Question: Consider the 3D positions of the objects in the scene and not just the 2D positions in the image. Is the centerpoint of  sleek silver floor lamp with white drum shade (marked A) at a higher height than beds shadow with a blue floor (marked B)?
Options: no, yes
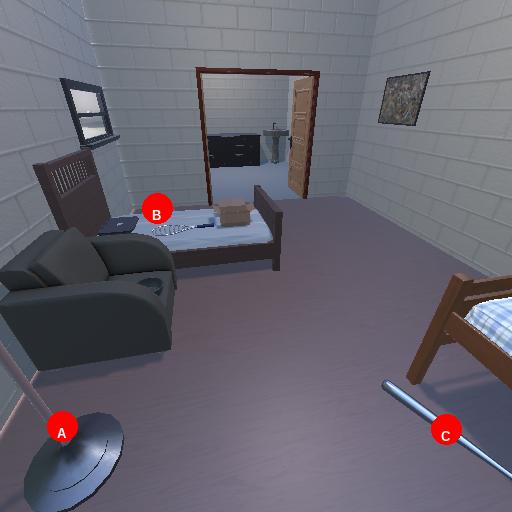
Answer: no